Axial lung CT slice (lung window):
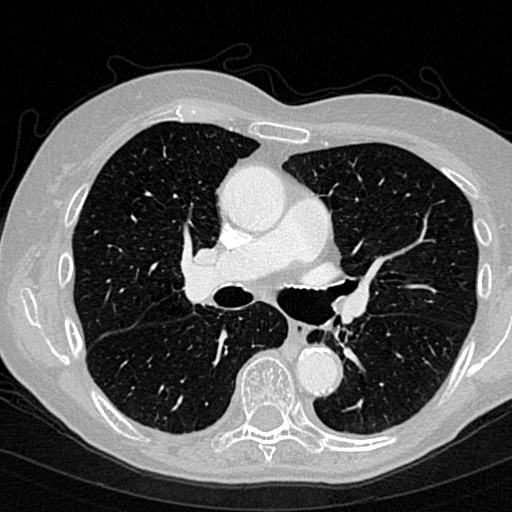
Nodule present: no